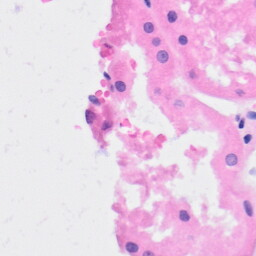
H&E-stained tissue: Kidney